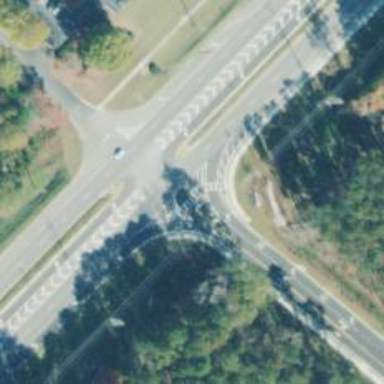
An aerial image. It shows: Secondary link road.